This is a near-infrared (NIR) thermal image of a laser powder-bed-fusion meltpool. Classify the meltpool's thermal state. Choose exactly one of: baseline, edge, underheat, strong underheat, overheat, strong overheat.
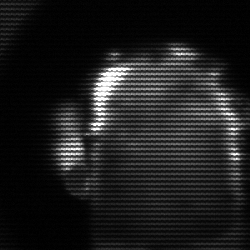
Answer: baseline